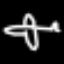
Label: airplane